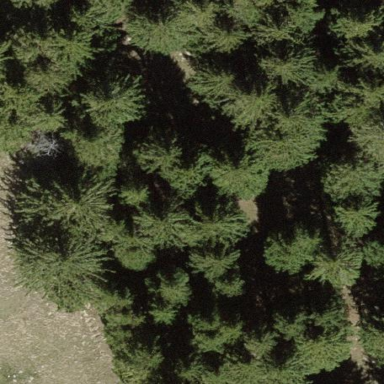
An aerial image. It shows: Forest area.